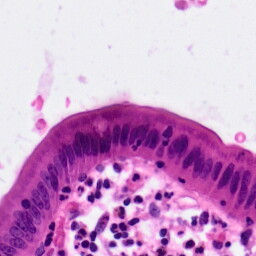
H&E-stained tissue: Pancreatic